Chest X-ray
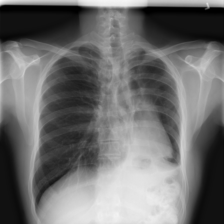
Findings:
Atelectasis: negative
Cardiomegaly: negative
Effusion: negative
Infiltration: negative
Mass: negative
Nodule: negative
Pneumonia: negative
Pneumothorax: negative
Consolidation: negative
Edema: negative
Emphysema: negative
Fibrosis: negative
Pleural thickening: negative
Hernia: negative